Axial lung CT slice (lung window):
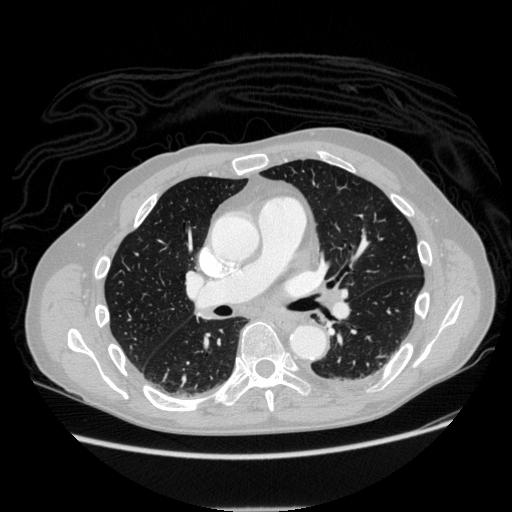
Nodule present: no